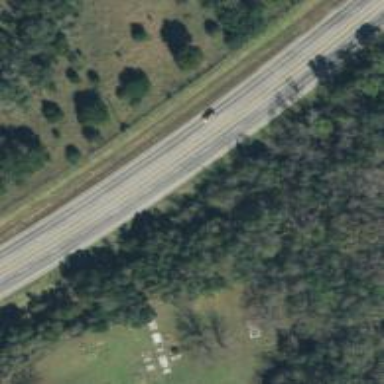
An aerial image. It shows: Trunk highway.